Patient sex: F
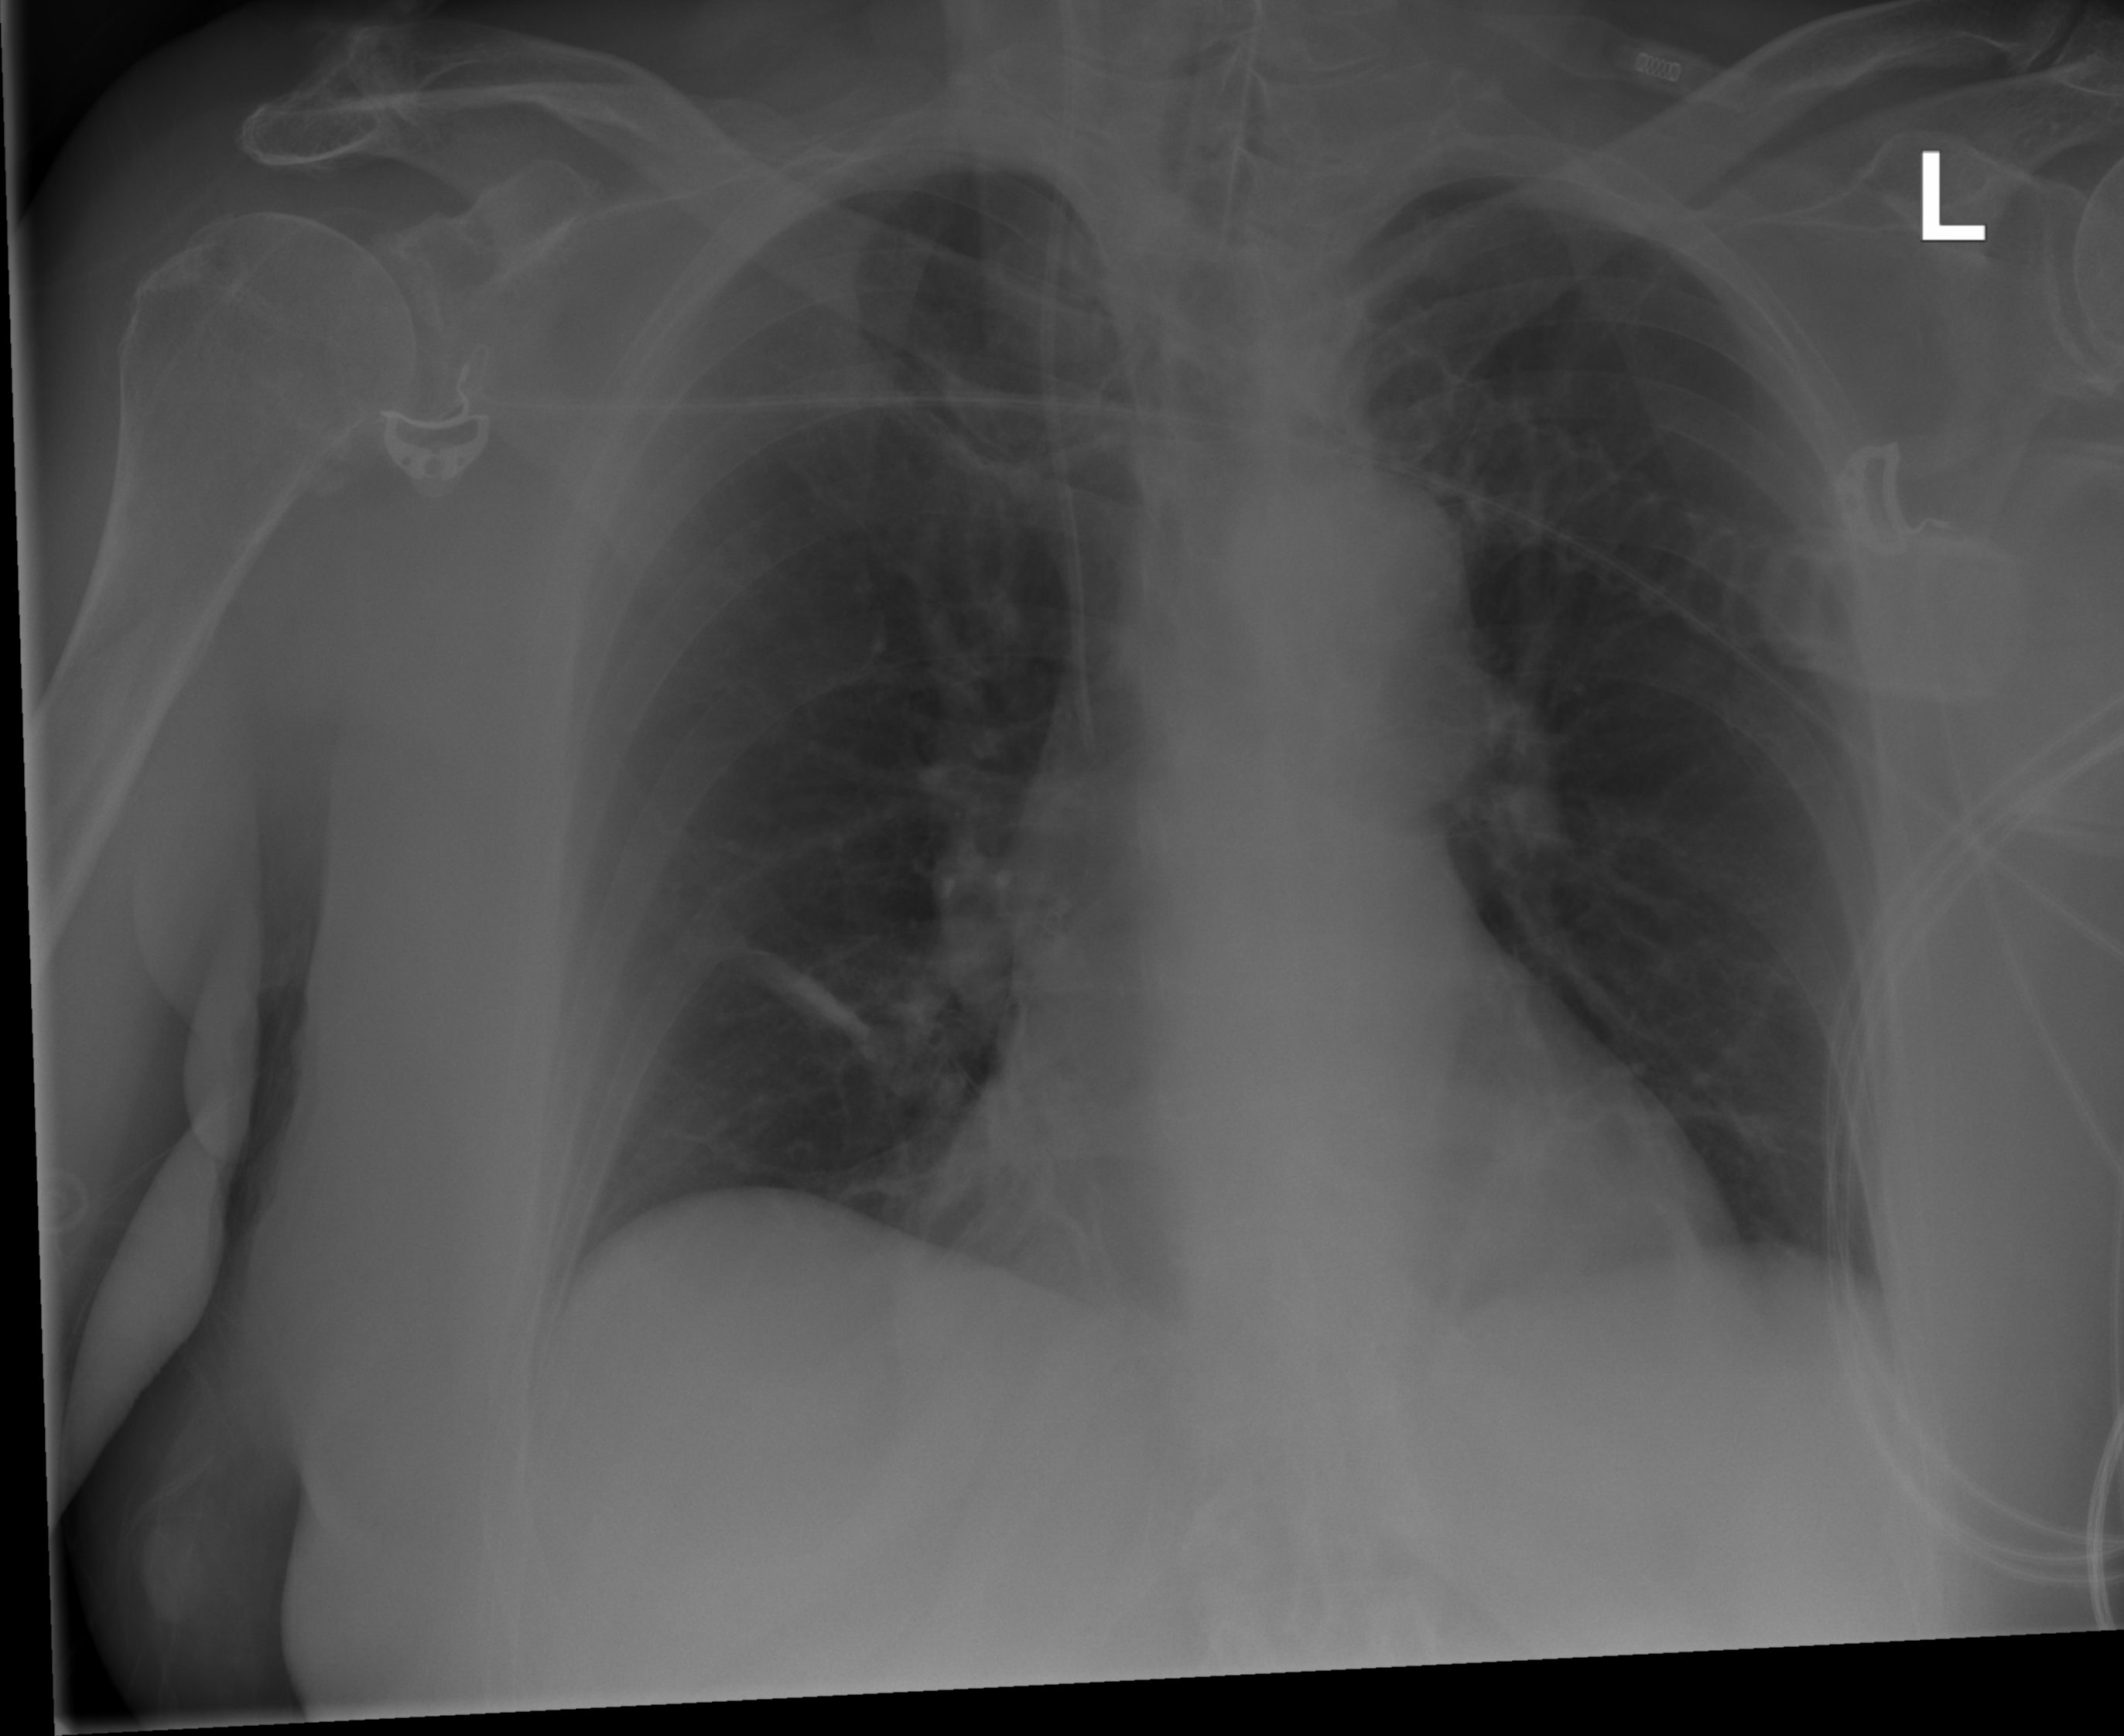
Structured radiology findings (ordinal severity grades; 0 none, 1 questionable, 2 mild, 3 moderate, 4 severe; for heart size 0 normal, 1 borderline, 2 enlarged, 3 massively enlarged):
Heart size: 0
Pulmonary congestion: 0
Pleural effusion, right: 0
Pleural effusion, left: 0
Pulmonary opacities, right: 0
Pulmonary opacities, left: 0
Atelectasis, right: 2
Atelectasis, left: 0